Question: I have a list of vertices and I know the connections between them. I am trying to find all the polygonal shapes of the vertices. These polygonal shapes should not overlap.
I did some research and I thought that I could detect the polygonal shapes, if I can traverse over the vertices on clockwise, (or counter-clockwise, doesn't make a difference).
So, I search for solutions to traverse over the vertices on clockwise. And I found a <URL> and try the suggested solution. But the problem is while traversing over vertices, I cannot decide which path to choose when there are multiple clockwise options.
Basically, I want to find the following polygonal shapes:
'''
* A, E, G, C, D, A
* E, F, G, E
* E, B, F, E
'''
How can I decide to choose G path when I start from A then came to E vertex?
P.S: I am open for a different approach than mine if my approach is not appropriate for this problem or there are better/easier solutions for this

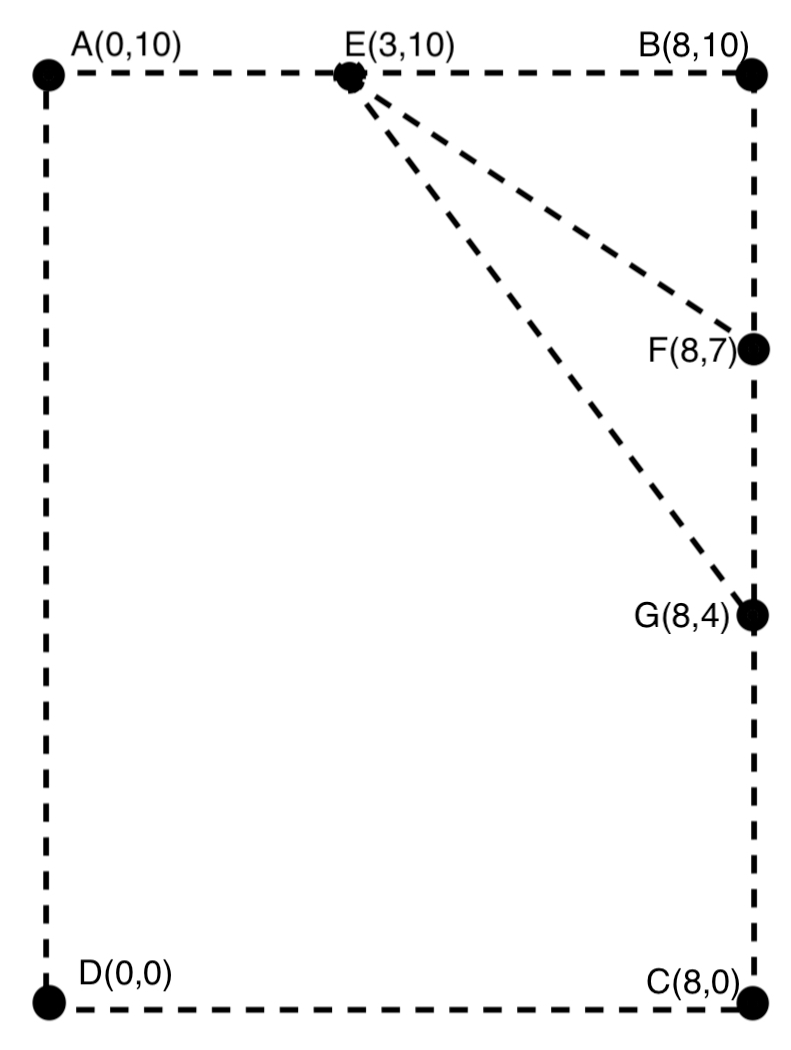
Answer: According to your example you are trying to find of planar graph, defined by its vertices and edges.
Replace each of your un-directed edges by a pair of directed edges (arcs), connecting vertices in both directions. For each arc (v1 -> v2) find a arc (v2 -> v3), such that both these arcs have the same face of them - this can be done by calculating between arcs and the axis (say) OX and ordering them in clockwise (or counter-clockwise) order. Mark all the arcs as "unused".
Pick up any "unused" arc and follow next arcs one after another until you reach the origin of the initial arc - you'll get a cycle, bounding a face. You've found a new face with all its arcs/vertices. Mark all the arcs in this cycle as "used". Repeat until there are no "unused" arcs.
Returning to your example - you'll have following arcs:
'''
A -> E, E -> A
A -> D, D -> A
B -> E, E -> B
B -> F, F -> B
C -> D, D -> C
C -> G, G -> C
E -> F, F -> E
E -> G, G -> E
F -> G, G -> F
'''
Examples of arcs:
- - - -
This algorithm will find all your internal faces plus one face, bounded by the cycle (A -> E, E -> B, B -> F, F -> G, G -> C, C -> D, D -> A). You can ignore this external face, but in some cases it can be useful - for example, when you're a given a point and you need to find its position relative to your graph as a whole.